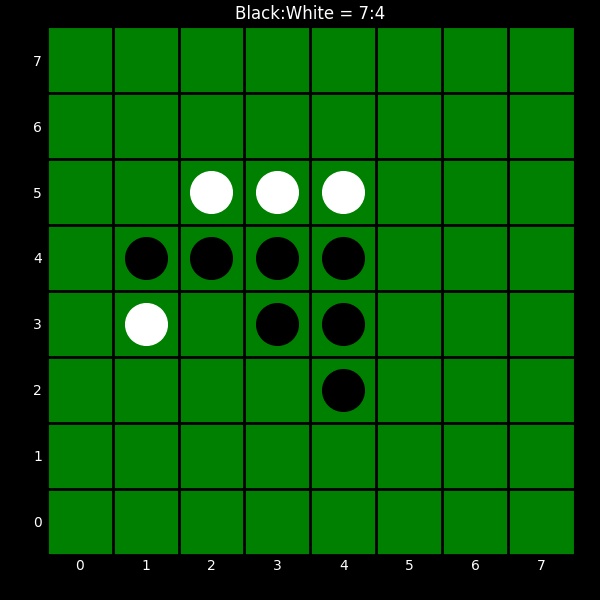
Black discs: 7
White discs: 4